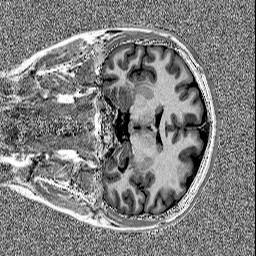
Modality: MP2RAGE
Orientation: coronal
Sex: female